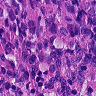
Metastatic tissue present: yes